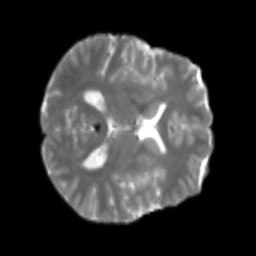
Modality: T2w
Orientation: axial
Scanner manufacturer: siemens
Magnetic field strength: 3 T
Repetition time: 4 s
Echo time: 0.0594 s